Current action and preconditions to check: trajectory_clear

Your task: For each precondition in the list above, predict whether it will hold at this action.

Consider the current scene as observed from the mobile robot's camera, and analyze the predicted future states of all dynamic agents (e.g., people, animals, vehicles, or any moving entities) within the NEXT SECOND.

IMPORTANT: Only answer "very likely" if you are absolutely certain—based on strong, clear evidence—that a dynamic agent will violate the precondition in the predicted future state. Do NOT answer "very likely" for unlikely, ambiguous, or low-probability risks.

Ask yourself for each precondition: Is there a high probability, with clear and convincing evidence, that the predicted future states of any dynamic agent will interfere with the predicted future state of the currently executing action within the NEXT SECOND, causing that precondition to fail?

Assess the risk level based on these predictions. Use "likely" or "very likely" if motions create a clear risk of interference.

Use "neutral" or "improbable" if agents are nearby but their predicted paths are clearly diverging or non-conflicting.

Failure Risk Categories: "very improbable", "improbable", "neutral", "likely", "very likely"

Answer Format: Output ONLY the probability_of_failure value from these categories: "very improbable", "improbable", "neutral", "likely", "very likely"

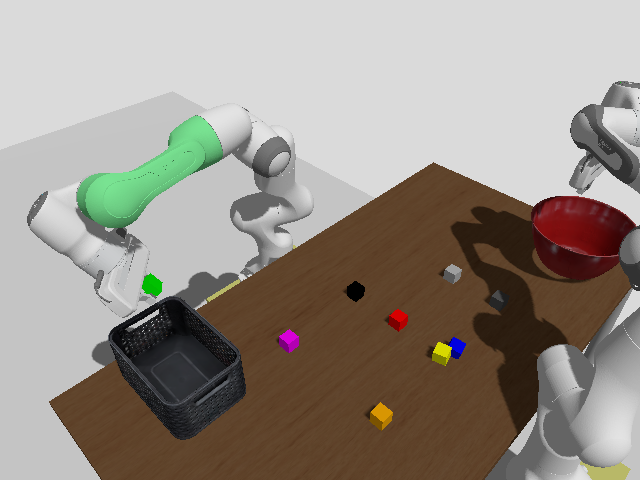

Answer: very improbable